Question: I would like to know when the "Fix-it" should appear? Is it possible to make appear on all errors (and suggest a change?)

Clearly an error in my code, which "Fix-it" analyzed and detected.
But can it help me even more?
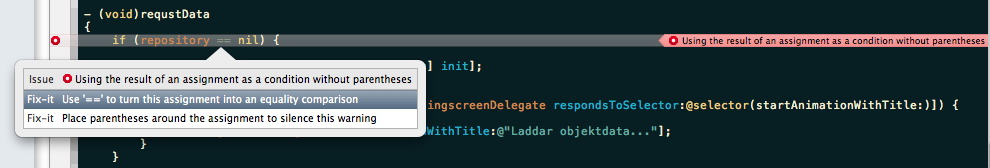
Answer: Unfortunately Fix-it doesn't support errors/warnings. I've looked for a list of supported ones, with no such luck. It's likely that more will be added in future releases. It's still a very new feature, so Apple will see how things go and improve, adapt, and update.